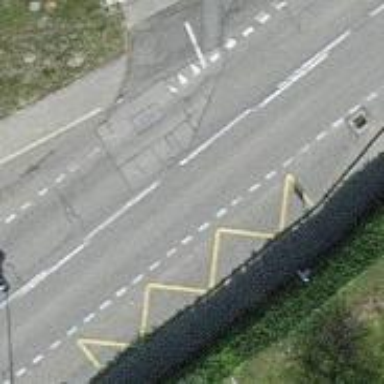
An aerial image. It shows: Bus stop equipped with public transport stop position.